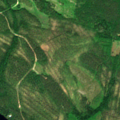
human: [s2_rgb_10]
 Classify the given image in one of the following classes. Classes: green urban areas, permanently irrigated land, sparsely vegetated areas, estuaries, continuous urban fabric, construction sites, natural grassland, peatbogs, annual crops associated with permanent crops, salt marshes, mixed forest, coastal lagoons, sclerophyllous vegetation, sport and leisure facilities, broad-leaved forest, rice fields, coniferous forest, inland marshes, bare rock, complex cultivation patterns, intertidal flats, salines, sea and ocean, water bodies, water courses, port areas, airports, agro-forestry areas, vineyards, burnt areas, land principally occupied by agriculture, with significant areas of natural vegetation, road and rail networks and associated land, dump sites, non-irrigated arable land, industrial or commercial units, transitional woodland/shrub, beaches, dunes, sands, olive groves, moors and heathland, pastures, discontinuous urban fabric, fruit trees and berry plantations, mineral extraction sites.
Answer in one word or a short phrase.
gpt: coniferous forest, mixed forest, transitional woodland/shrub, water bodies